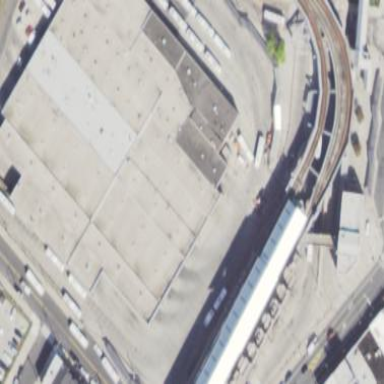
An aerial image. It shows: Building serving as bus station.